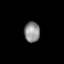
Tissue: lung
Cell type: Epithelial cells
Senescence score: 0.2407
Nuclear area (px): 311
Mean DAPI intensity: 141.939